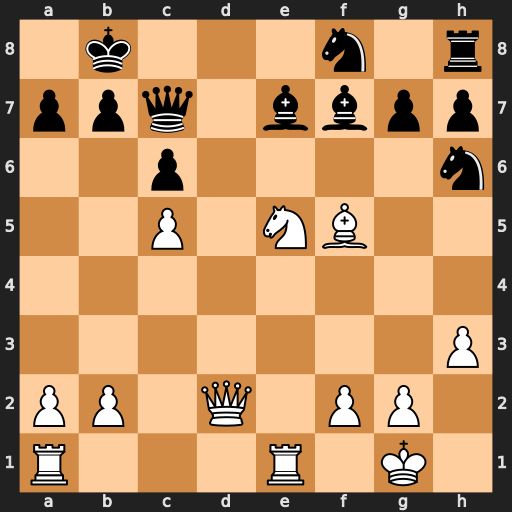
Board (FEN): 1k3n1r/ppq1bbpp/2p4n/2P1NB2/8/7P/PP1Q1PP1/R3R1K1
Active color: w
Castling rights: -
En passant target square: -
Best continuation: Nd7+ Nxd7 Rxe7